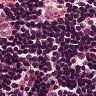
Metastatic tissue present: no